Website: ulta-beauty
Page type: delivery-shipping
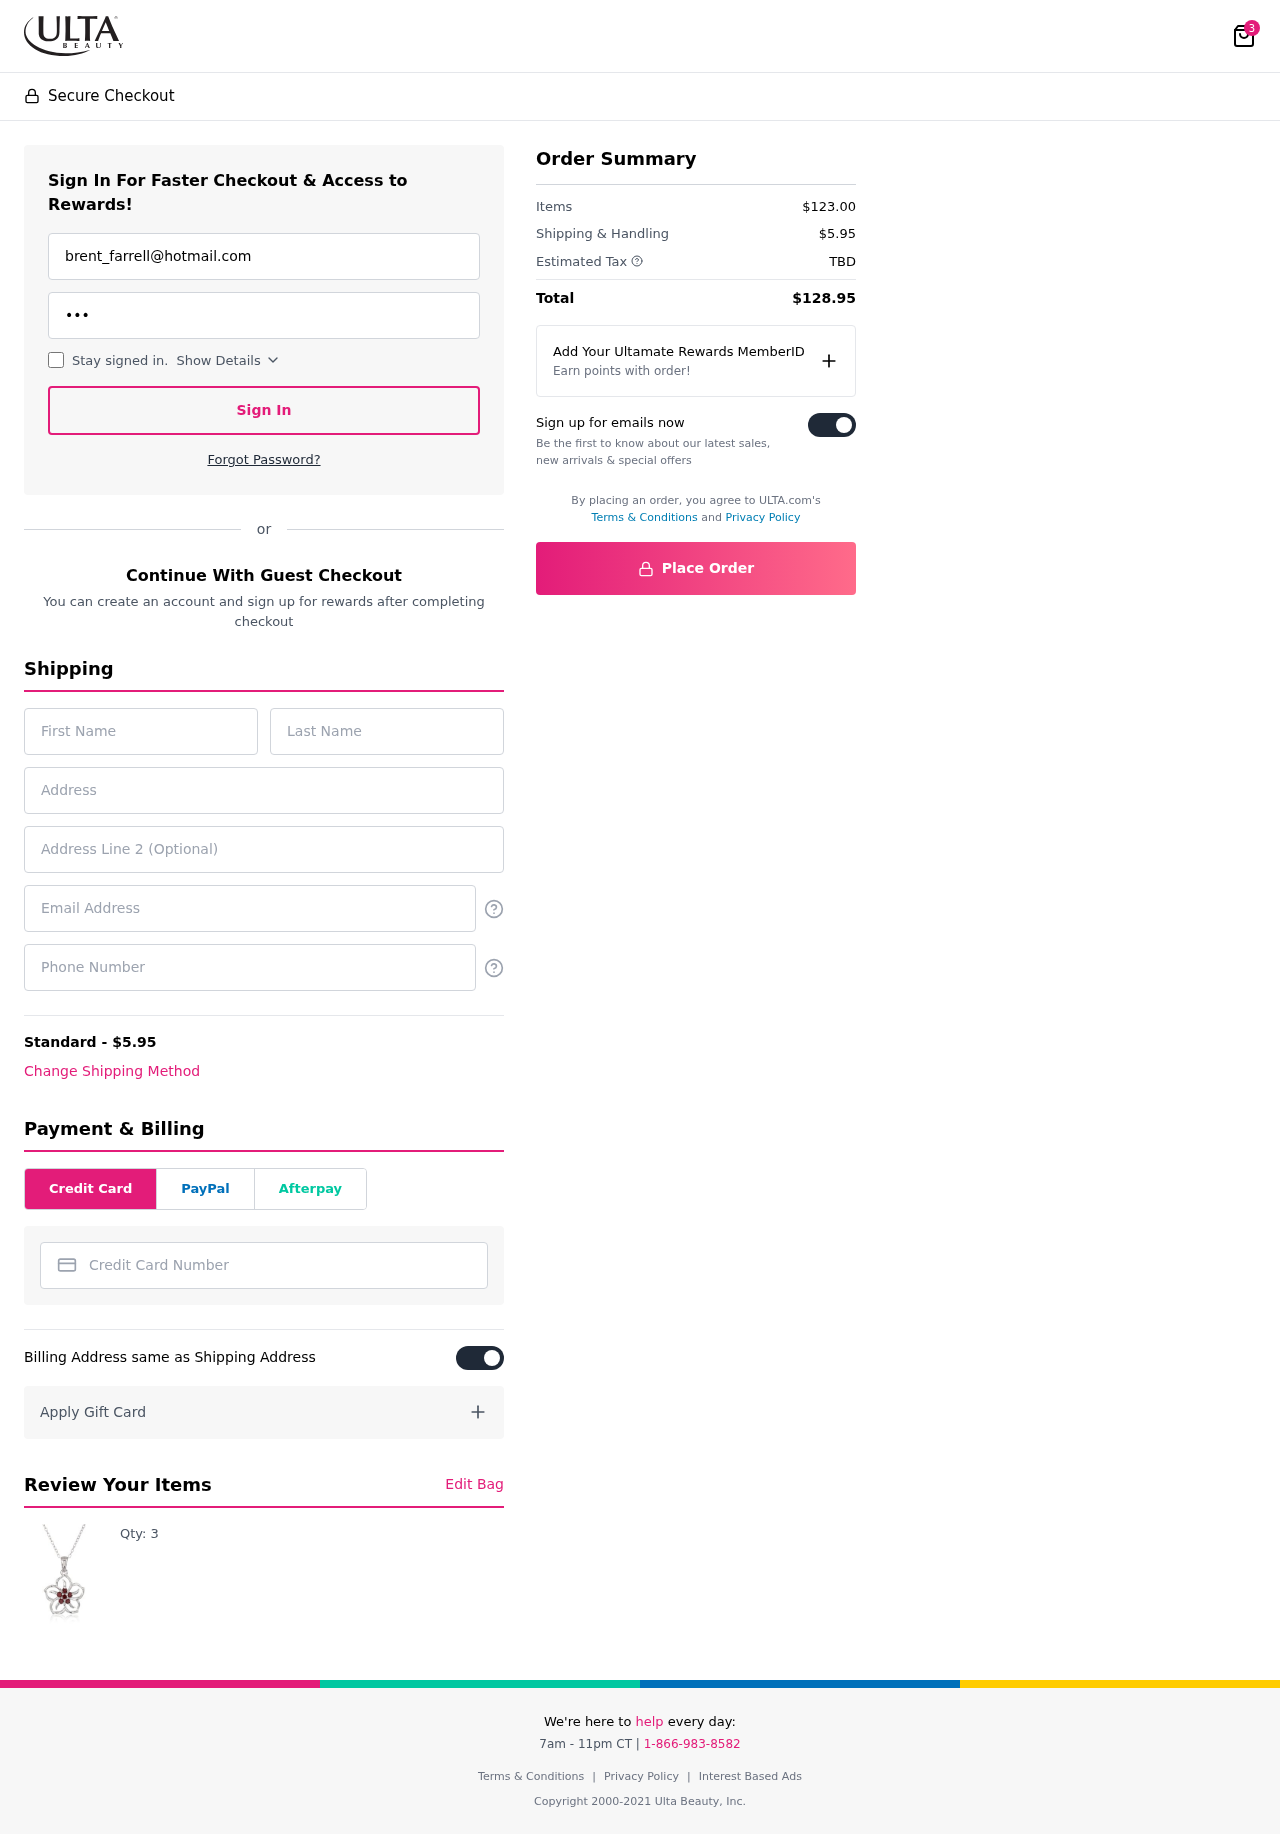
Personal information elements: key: PII_CARD_NUMBER
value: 3473 7125 5964 733
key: PII_EMAIL
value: brent_farrell@hotmail.com
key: PII_EMAIL2
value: brent_farrell@hotmail.com
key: PII_FIRSTNAME
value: Brent
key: PII_LASTNAME
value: Farrell
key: PII_PHONE
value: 7508132187
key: PII_STREET
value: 6708 Williams Forge Apt. 920
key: PII_STREET2
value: Apt. 179
Product elements: key: PRODUCT1_QUANTITY
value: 3
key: PRODUCT1
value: Qty: 3
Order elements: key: ORDER_NUM_ITEMS
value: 3
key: ORDER_SHIPPING_COST
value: $5.95
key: ORDER_SUBTOTAL
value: $123.00
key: ORDER_TAX
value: TBD
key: ORDER_TOTAL
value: $128.95